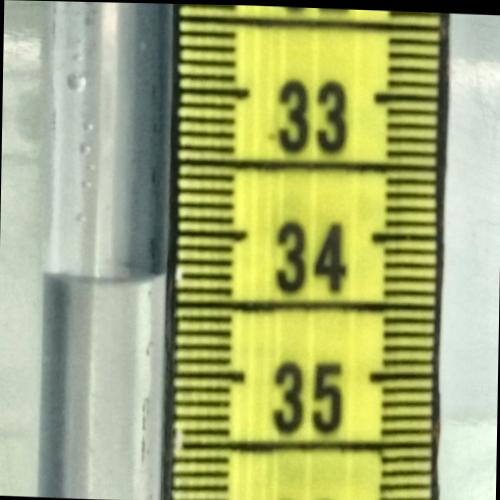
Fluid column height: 34.3 cm